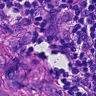
Metastatic tissue present: yes